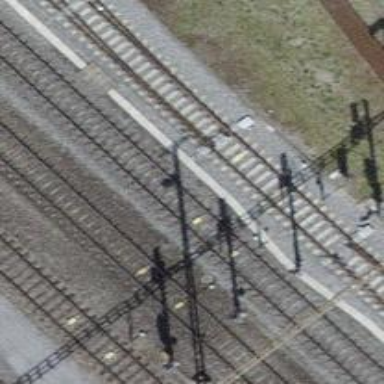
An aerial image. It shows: Rail siding with electrified contact lines.